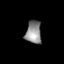
Tissue: prostate
Cell type: Fibroblasts
Senescence score: 0.7088
Nuclear area (px): 356
Mean DAPI intensity: 139.121